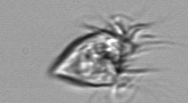
Label: Strombidium_morphotype1